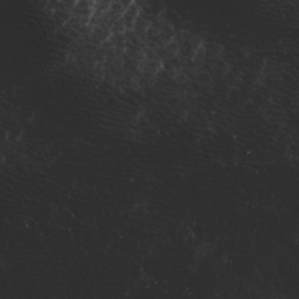
Label: non_frost